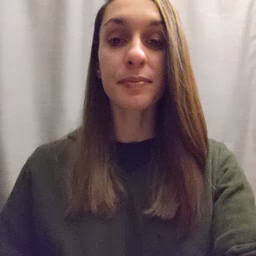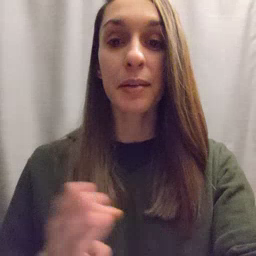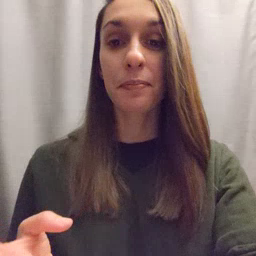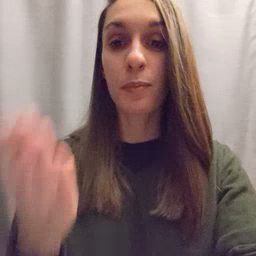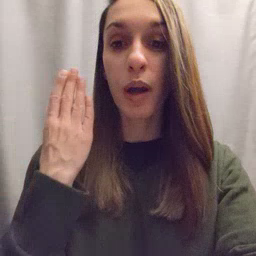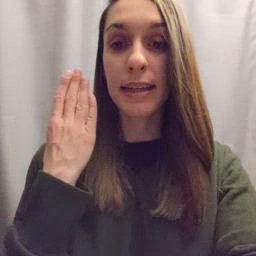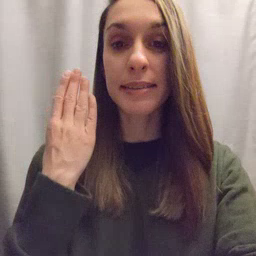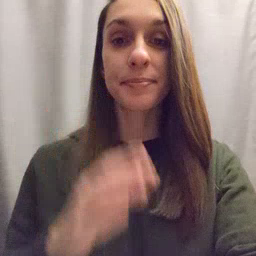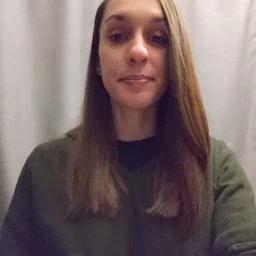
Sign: morning